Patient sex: M
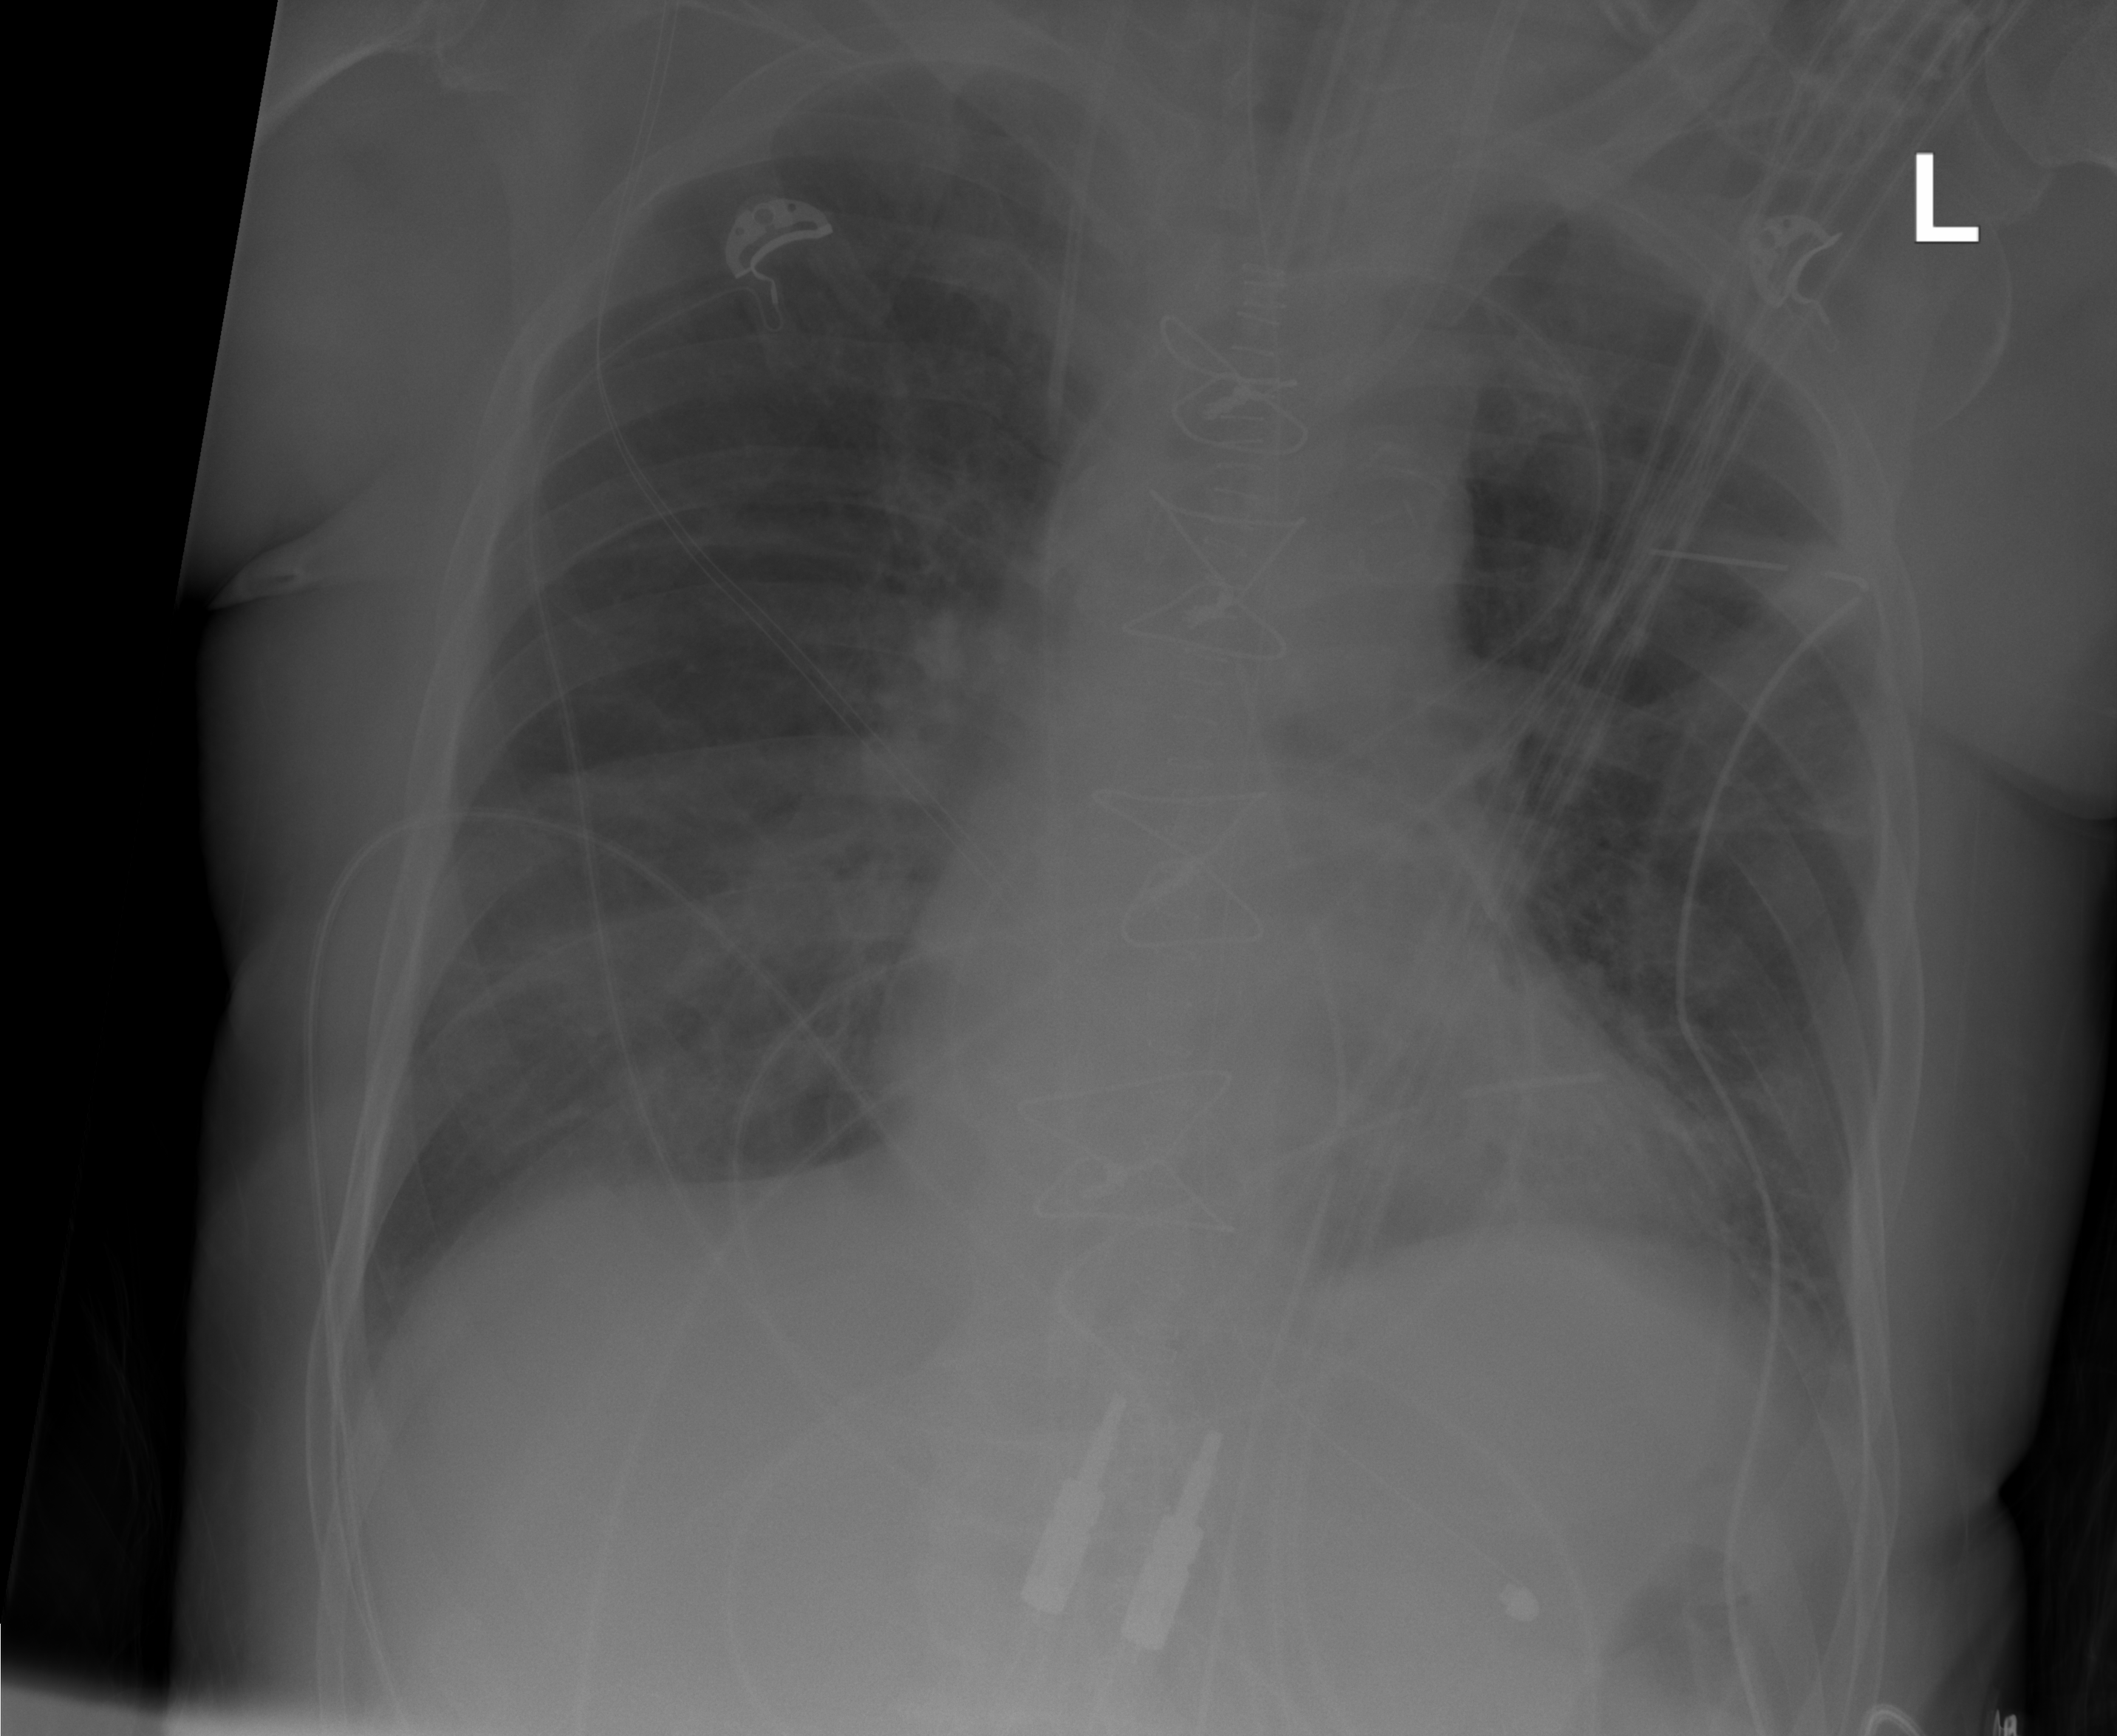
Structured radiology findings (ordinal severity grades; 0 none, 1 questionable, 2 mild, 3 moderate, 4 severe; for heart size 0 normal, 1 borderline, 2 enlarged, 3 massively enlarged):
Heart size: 0
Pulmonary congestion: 2
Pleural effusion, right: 2
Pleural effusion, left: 2
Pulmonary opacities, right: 1
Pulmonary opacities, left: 1
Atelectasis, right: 2
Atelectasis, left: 2